Question: I am currently trying to create a simple UITableView with custom cells without using storyboard.
I'm getting an issue on the iPhone 6 simulator where the table view has a width of 375 (as it should), but the cells inside are getting a width of 320.
The number 320 is nowhere to be found in the project as I am not hard coding it. When I am setting the background colour of the cell, it extends the full width of 375, but I need to align an image to the right, which only aligns 320 across as shown in the photo below.

I'm not sure if it's because I'm missing constraints or if there's a bug. Any help is appreciated, thanks!
Code to set up table:
'''
- (TBMessageViewCell *)getMessageCellforTableView:(UITableView *)tableView atIndexPath:(NSIndexPath *)indexPath
{
static NSString *cellIdentifier = @"MessageCell";
TBMessageViewCell *cell = (TBMessageViewCell *)[tableView dequeueReusableCellWithIdentifier:cellIdentifier];
if (cell == nil) {
cell = [[TBMessageViewCell alloc] initWithStyle:UITableViewCellStyleDefault reuseIdentifier:cellIdentifier];
[cell createSubviews];
}
// Set the new message and refresh
[cell setMessage:self.viewModel.messages[indexPath.row]];
[cell populateSubviews];
cell.backgroundColor = [UIColor blueColor];
NSLog(@"cell Width: %f", cell.contentView.frame.size.width);
return cell;
}
'''
Complete TBMessageViewCell:
'''
@implementation TBMessageViewCell
const CGFloat MARGIN = 10.0f;
const CGFloat AVATAR_SIZE = 40.0f;
-(id)initWithStyle:(UITableViewCellStyle *)style reuseIdentifier:(NSString *)reuseIdentifier
{
if(self = [super initWithStyle:UITableViewCellStyleDefault reuseIdentifier:reuseIdentifier]){
}
// Sets background and selected background color
self.backgroundColor = [UIColor clearColor];
UIView *selectionColor = [[UIView alloc] init];
selectionColor.backgroundColor = [UIColor clearColor];
self.selectedBackgroundView = selectionColor;
return self;
}
- (void)populateSubviews
{
// Set the message body
[self.messageBodyLabel setText:self.message.body];
[self.messageBodyLabel setTextAlignment:NSTextAlignmentRight];
CGRect bodyFrame = CGRectMake(MARGIN, MARGIN, self.frame.size.width - (AVATAR_SIZE + (MARGIN * 3)), self.frame.size.height);
// Calculates the expected frame size based on the font and dimensions of the label
// FLT_MAX simply means no constraint in height
CGSize maximumLabelSize = CGSizeMake(bodyFrame.size.width, FLT_MAX);
CGRect textRect = [self.message.body boundingRectWithSize:maximumLabelSize
options:NSStringDrawingUsesLineFragmentOrigin
attributes:@{NSFontAttributeName:self.messageBodyLabel.font}
context:nil];
bodyFrame.size.height = textRect.size.height;
// Setup the new avatar frame (Right aligned)
CGRect avatarFrame = CGRectMake(bodyFrame.size.width + (MARGIN * 2), MARGIN, AVATAR_SIZE, AVATAR_SIZE);
// Align to the LEFT side for current user's messages
if ([[TBConfig userID] isEqualToString:self.message.user.userID]) {
// Set avatar to left if it's me
avatarFrame.origin.x = MARGIN;
bodyFrame.origin.x = AVATAR_SIZE + (MARGIN * 2);
[self.messageBodyLabel setTextAlignment:NSTextAlignmentLeft];
}
self.avatar.frame = avatarFrame;
self.avatar.layer.cornerRadius = self.avatar.frame.size.width/2;
self.messageBodyLabel.frame = bodyFrame;
// Set the new cell height on the main Cell
CGFloat cellHeight = MAX(bodyFrame.size.height, self.frame.size.height) + MARGIN;
self.frame = CGRectMake(self.frame.origin.x, self.frame.origin.y, self.frame.size.width, cellHeight);
// Set the new Profile avatar
if (![self.avatar.profileID isEqualToString:self.message.user.facebookID]) {
[self.avatar setProfileID:nil];
[self.avatar setProfileID:self.message.user.facebookID];
}
}
- (void)createSubviews
{
self.messageBodyLabel = [[UILabel alloc] init];
self.messageBodyLabel.textColor = [UIColor whiteColor];
self.messageBodyLabel.lineBreakMode = NSLineBreakByWordWrapping;
self.messageBodyLabel.numberOfLines = 0;
[self addSubview:self.messageBodyLabel];
// Creates the avatar
self.avatar = [[FBProfilePictureView alloc] init];
[self.avatar setPictureCropping:FBProfilePictureCroppingSquare];
[self addSubview:self.avatar];
}
'''
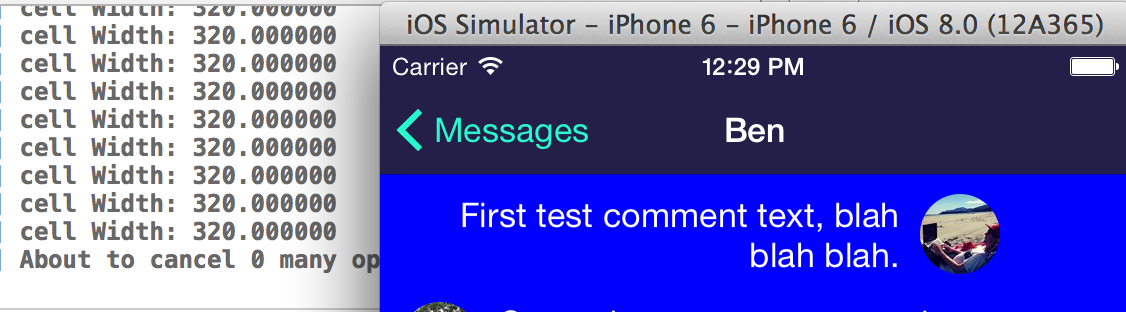
Answer: You're printing the size of the cell before it has been added to the display -- before it has been sized. It doesn't yet know the size of tableview it will be added to.
The cells will be given an appropriate frame when added to the display.
EDIT: oh, and you probably don't want that 'cellIdentifier' to be 'static'. You probably wanted '*const'.